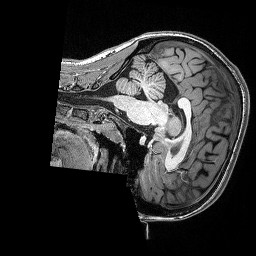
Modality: T1w
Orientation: sagittal